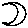
Label: moon